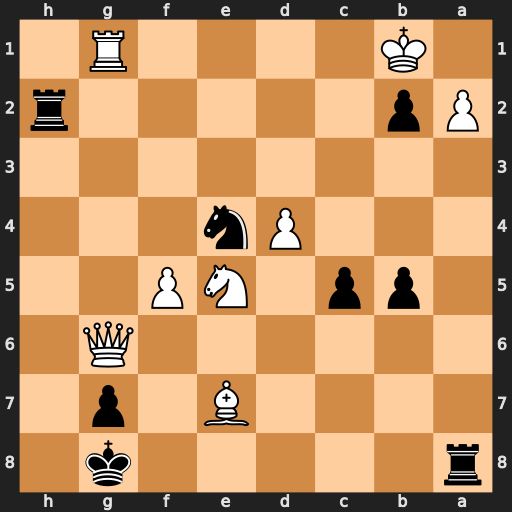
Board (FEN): r5k1/4B1p1/6Q1/1pp1NP2/3Pn3/8/Pp5r/1K4R1
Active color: b
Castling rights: -
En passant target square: -
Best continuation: Nc3#